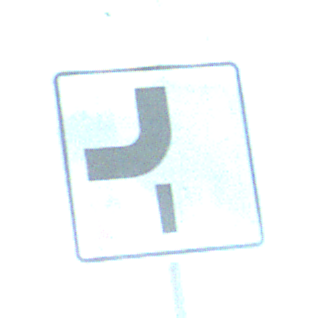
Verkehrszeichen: VerlaufVorfahrtsstrasse7
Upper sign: Stop
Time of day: MorningAfternoon
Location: Outdoor (Nature)
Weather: PartlyCloudy
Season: NotSpecified
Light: Natural